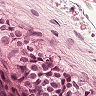
Metastatic tissue present: yes